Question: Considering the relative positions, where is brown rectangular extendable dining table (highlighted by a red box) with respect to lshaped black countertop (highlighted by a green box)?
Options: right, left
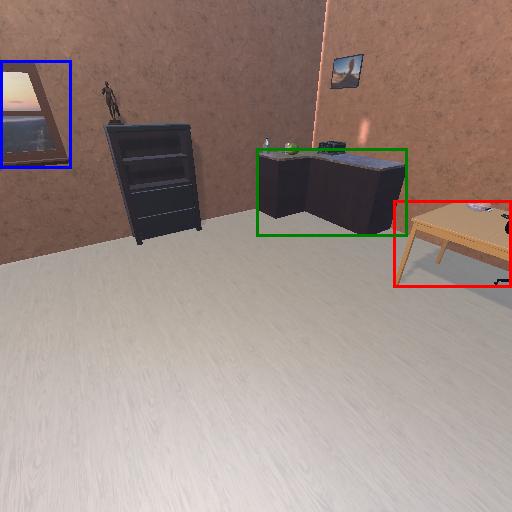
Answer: right